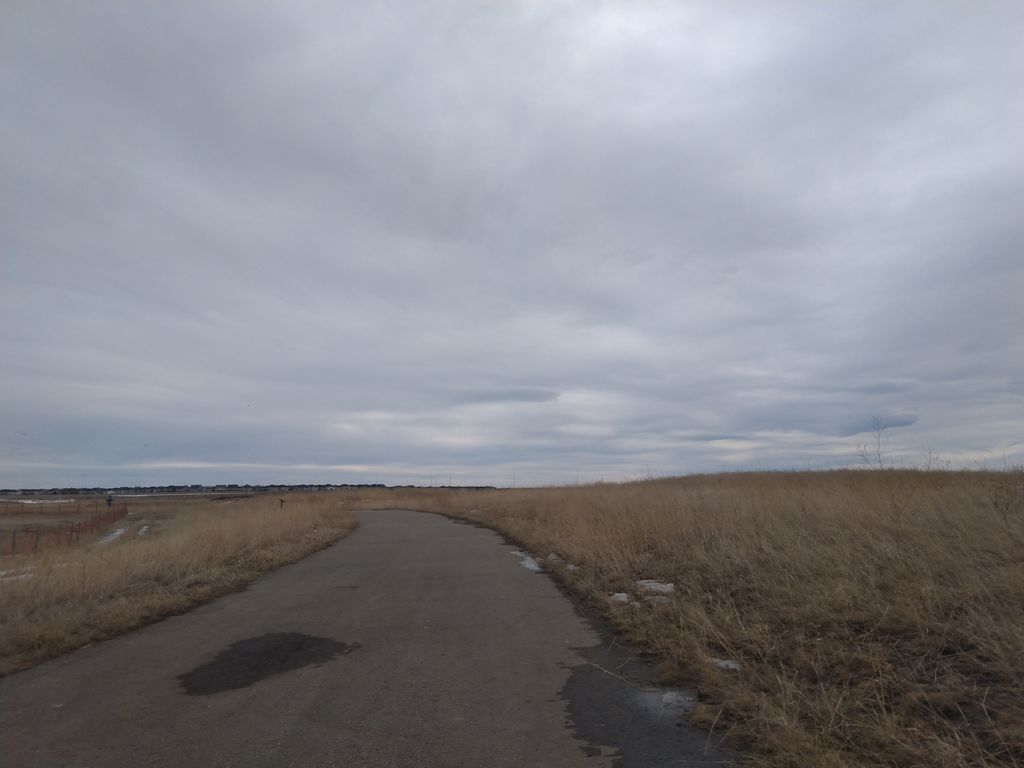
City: calgary